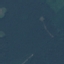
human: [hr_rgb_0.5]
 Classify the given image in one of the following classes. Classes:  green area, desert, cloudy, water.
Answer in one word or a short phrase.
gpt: green area